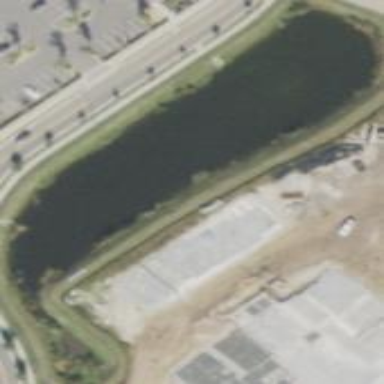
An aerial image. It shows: Pond surrounded by natural water.